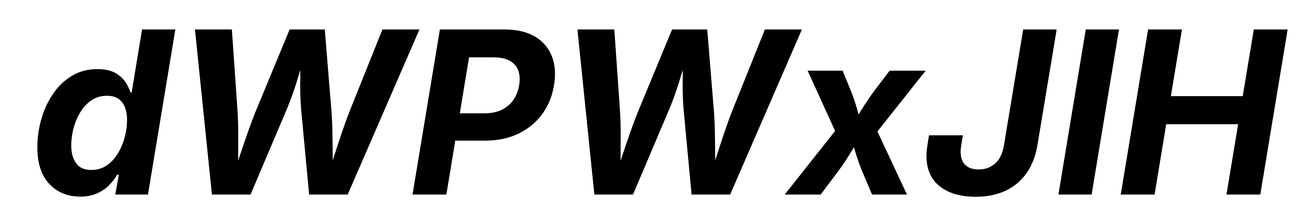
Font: Inter-Italic_Bold_Italic